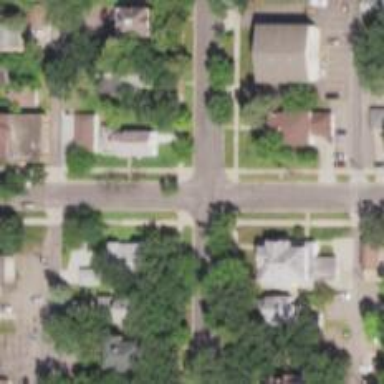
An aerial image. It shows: Residential road with separate sidewalk.